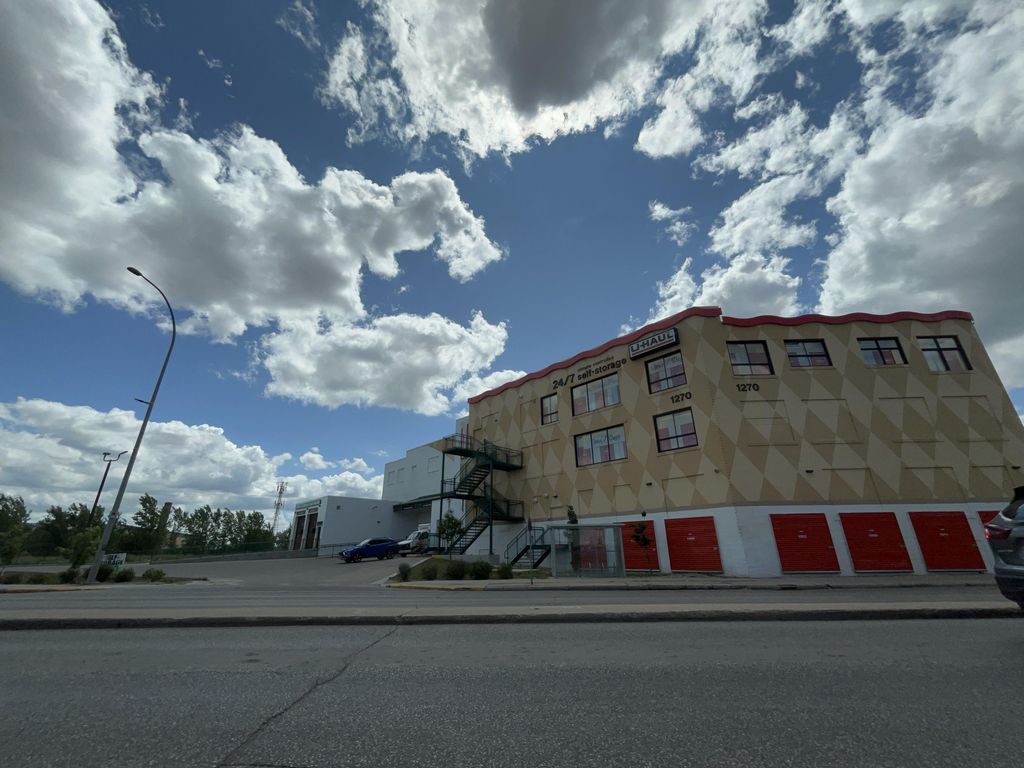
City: winnipeg